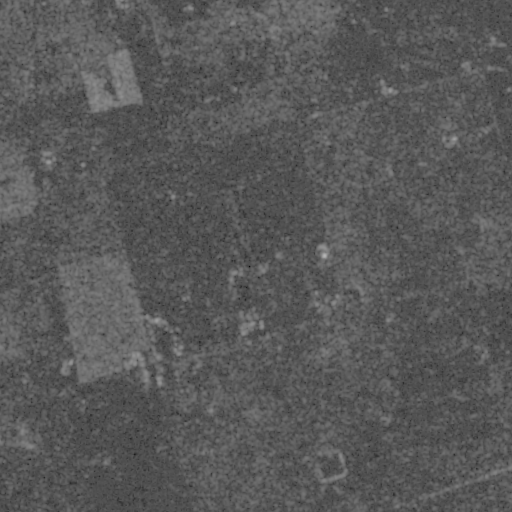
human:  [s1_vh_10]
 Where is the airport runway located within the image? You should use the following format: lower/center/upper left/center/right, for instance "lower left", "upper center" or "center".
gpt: The airport runway is located in the lower left of the image.
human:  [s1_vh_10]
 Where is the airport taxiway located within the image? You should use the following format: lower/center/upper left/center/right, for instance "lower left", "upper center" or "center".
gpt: The airport taxiway is located in the lower left of the image.
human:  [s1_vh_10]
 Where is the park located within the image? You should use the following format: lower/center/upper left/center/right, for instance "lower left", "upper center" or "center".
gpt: The park is located in the center of the image.
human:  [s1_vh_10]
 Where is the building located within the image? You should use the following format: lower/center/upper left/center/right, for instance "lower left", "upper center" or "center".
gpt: The building is located in the center of the image.
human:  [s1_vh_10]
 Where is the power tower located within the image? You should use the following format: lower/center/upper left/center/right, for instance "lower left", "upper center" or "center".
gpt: There is no power tower in the image.

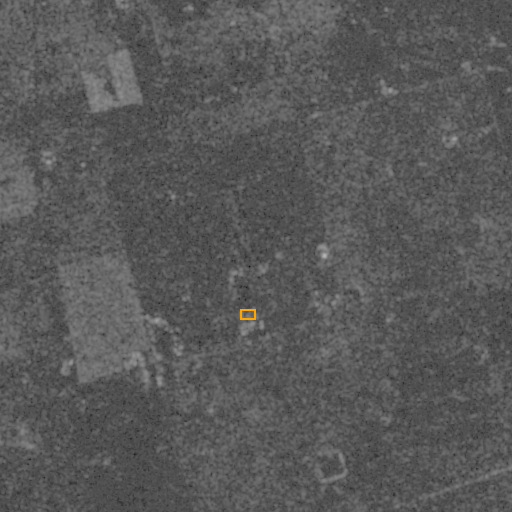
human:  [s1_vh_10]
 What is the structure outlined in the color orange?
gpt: The structure outlined in orange is a park.
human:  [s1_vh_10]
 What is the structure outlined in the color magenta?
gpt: There is no magenta outline.